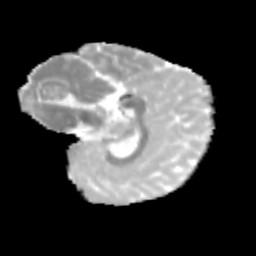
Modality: MD
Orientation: sagittal
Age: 11
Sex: female
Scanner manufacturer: siemens
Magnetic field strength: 3 T
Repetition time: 3.8 s
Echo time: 0.07 s